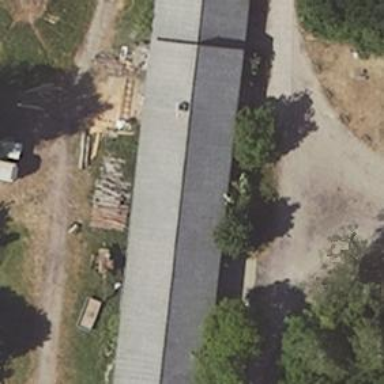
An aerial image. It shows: Warehouse building.